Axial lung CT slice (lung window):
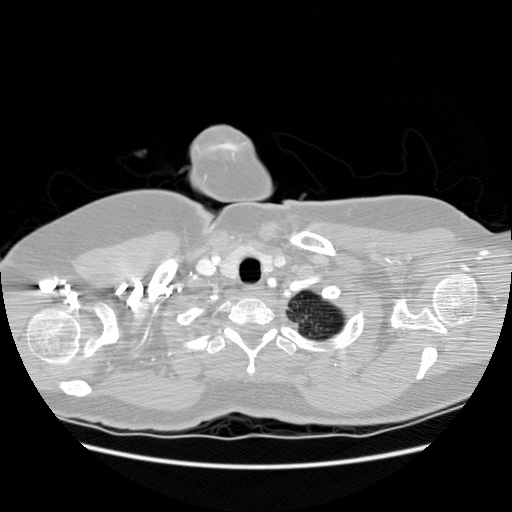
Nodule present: no